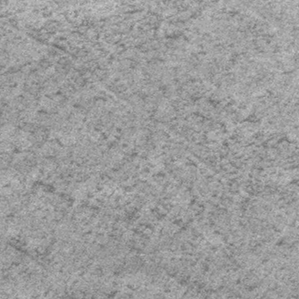
Label: frost